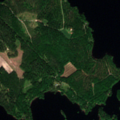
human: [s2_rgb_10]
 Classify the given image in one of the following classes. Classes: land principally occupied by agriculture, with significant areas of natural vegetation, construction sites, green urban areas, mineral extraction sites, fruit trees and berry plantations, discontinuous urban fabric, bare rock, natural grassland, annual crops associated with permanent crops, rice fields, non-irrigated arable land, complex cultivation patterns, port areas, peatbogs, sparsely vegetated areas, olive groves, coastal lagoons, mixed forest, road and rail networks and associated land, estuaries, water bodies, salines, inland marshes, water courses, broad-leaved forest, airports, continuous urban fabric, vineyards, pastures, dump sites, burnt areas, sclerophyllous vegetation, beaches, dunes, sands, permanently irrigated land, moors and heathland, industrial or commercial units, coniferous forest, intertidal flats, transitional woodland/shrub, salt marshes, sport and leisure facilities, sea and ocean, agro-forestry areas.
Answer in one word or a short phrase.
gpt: coniferous forest, mixed forest, water bodies